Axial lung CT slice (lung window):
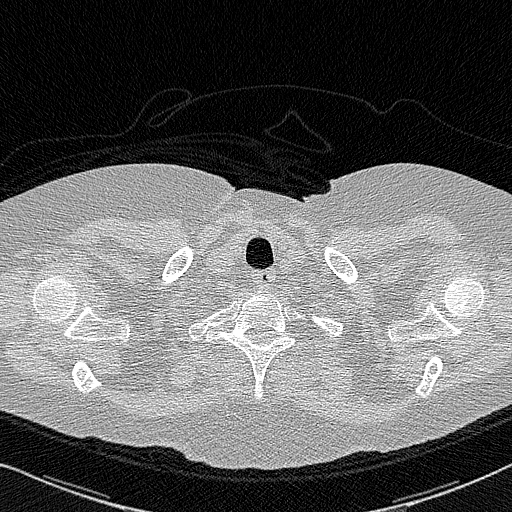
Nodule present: no